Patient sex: M
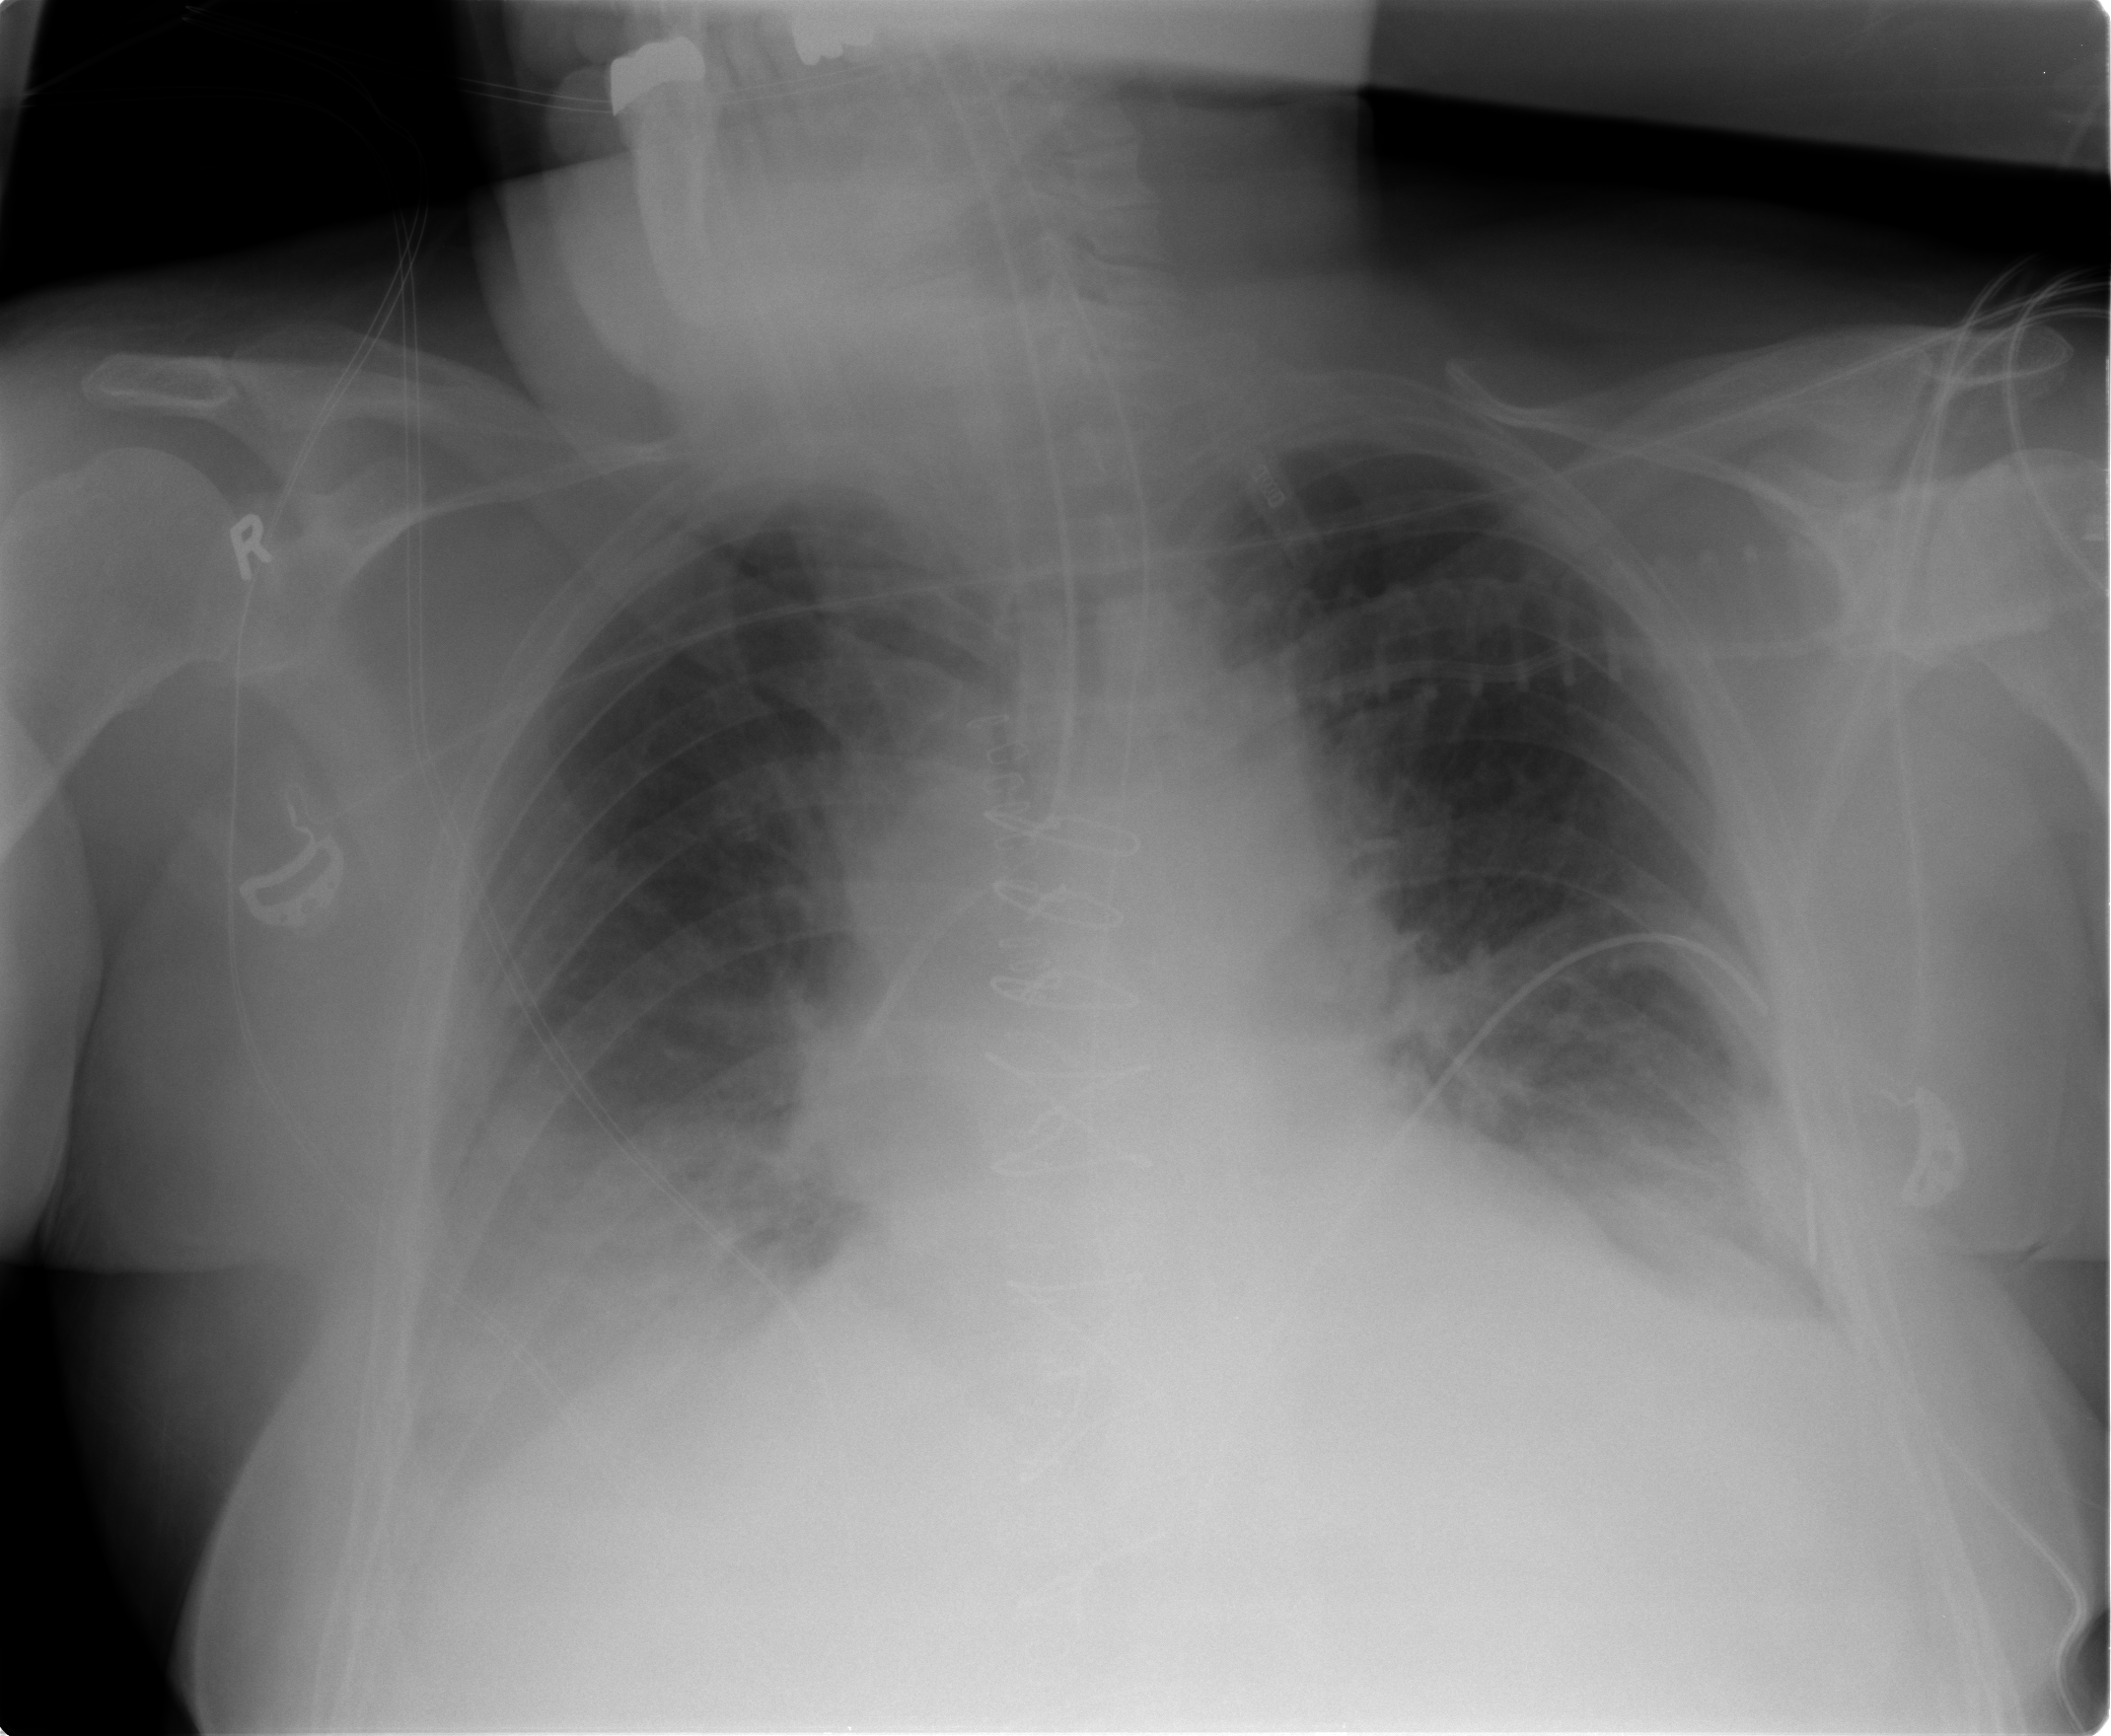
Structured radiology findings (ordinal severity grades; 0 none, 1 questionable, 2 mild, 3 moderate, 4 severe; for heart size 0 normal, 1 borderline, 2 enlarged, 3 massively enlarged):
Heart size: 2
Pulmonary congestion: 2
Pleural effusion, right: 3
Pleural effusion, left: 2
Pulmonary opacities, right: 2
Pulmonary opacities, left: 1
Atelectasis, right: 2
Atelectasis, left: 2